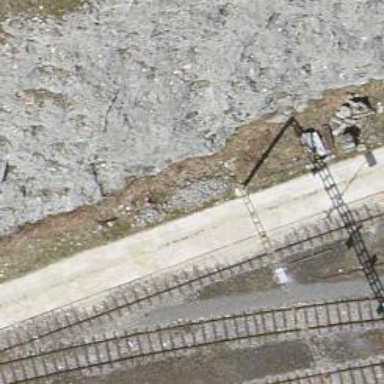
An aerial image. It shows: Rail yard with electrified contact lines for the railway.